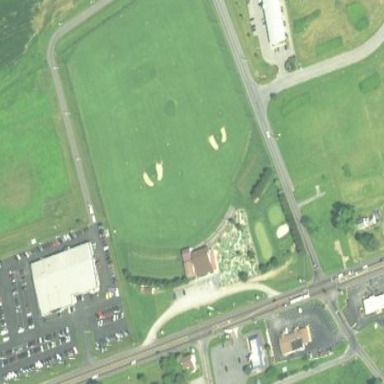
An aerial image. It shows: Grass area designated as golf tee.